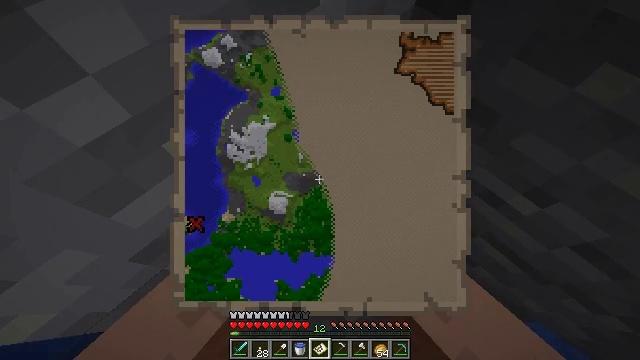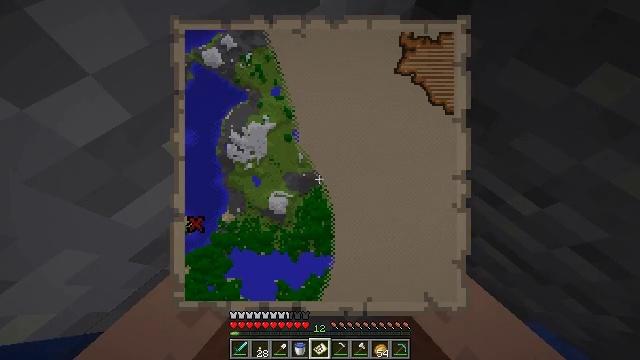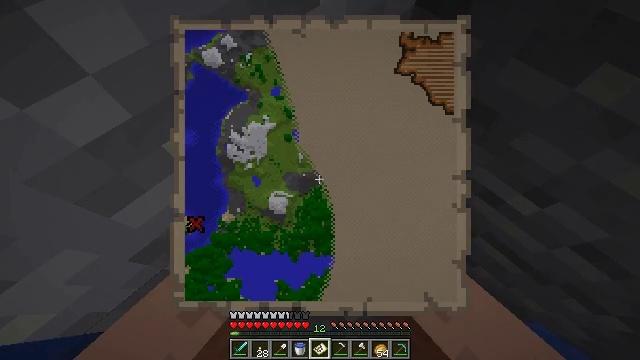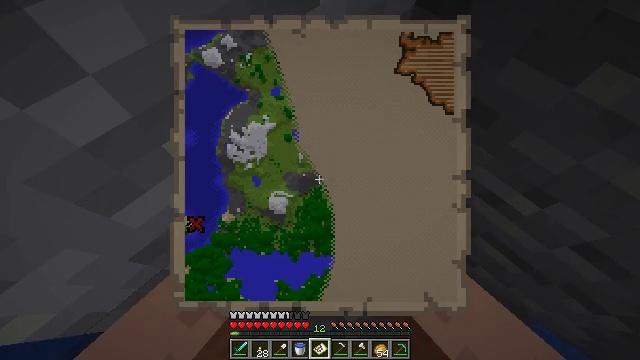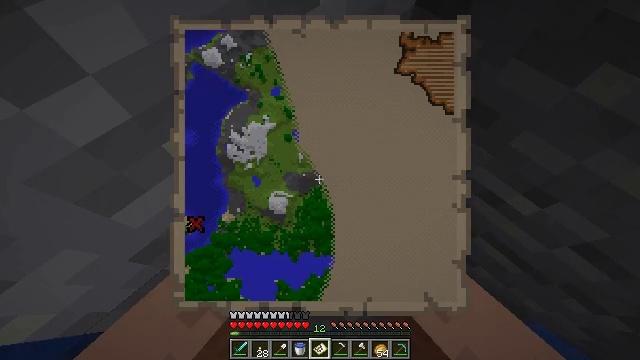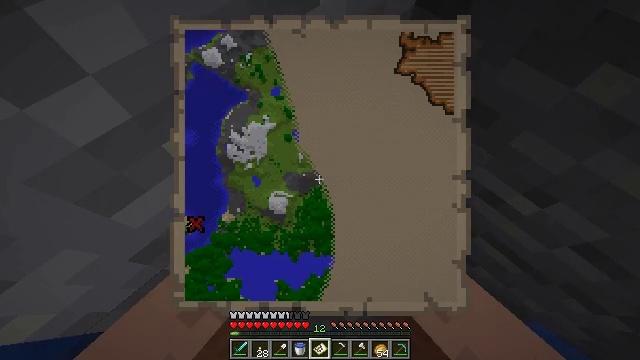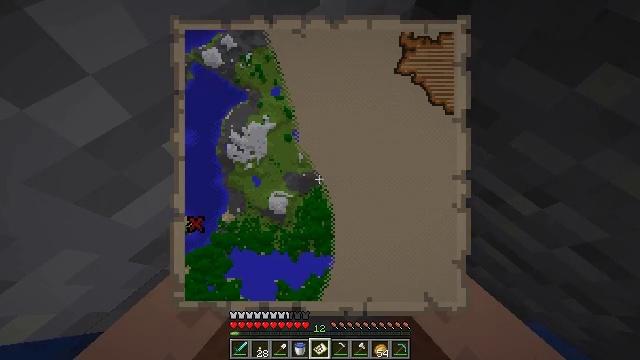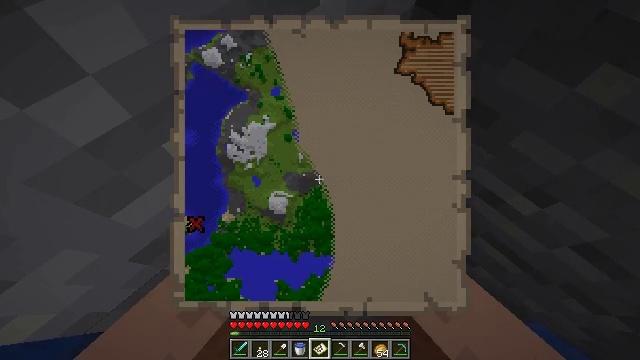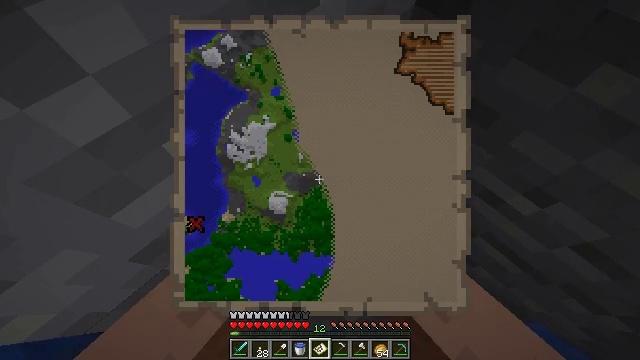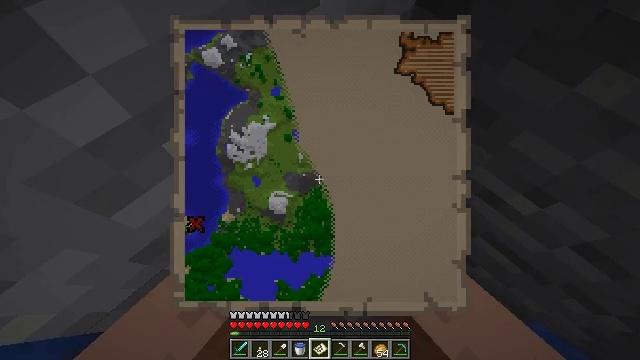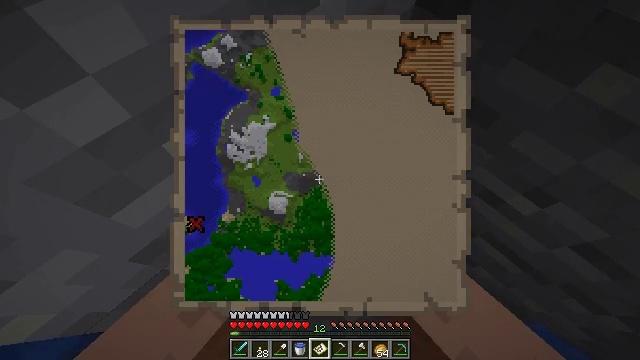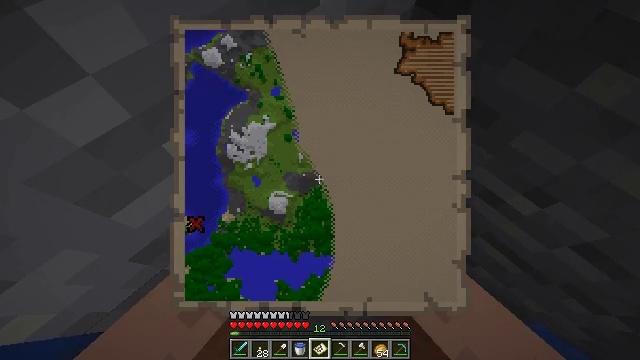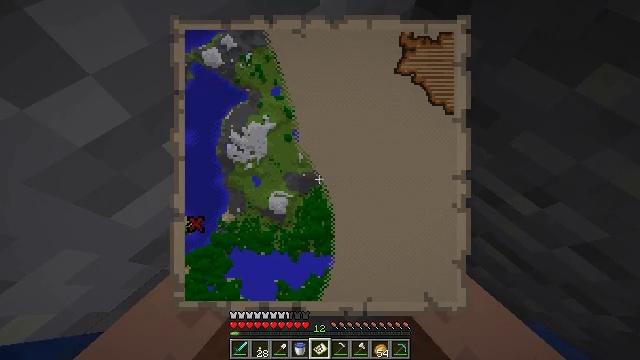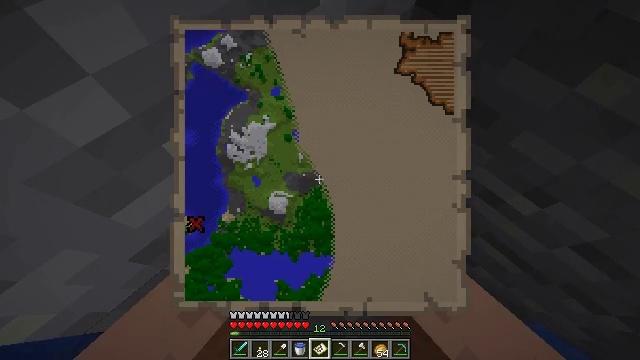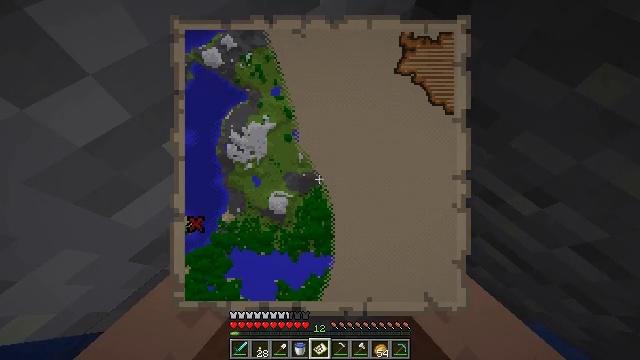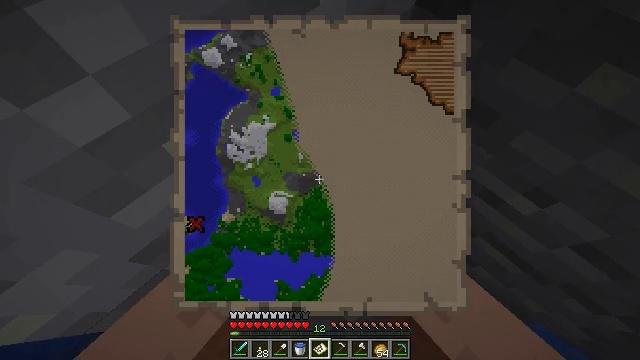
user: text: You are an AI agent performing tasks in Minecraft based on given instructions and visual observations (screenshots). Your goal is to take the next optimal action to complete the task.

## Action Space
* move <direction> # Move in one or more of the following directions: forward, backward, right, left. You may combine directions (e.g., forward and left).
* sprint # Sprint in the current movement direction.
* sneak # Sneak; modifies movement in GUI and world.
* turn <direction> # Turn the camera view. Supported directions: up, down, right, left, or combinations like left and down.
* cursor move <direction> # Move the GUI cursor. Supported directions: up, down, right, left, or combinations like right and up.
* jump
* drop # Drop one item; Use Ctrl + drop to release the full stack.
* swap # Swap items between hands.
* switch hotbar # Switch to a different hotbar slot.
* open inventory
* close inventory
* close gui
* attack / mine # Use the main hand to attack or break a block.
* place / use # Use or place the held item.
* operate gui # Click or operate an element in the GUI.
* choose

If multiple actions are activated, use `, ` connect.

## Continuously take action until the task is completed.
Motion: motion action
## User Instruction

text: Drop a polished granite block.
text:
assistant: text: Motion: no_op
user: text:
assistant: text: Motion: no_op
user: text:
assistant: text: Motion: no_op
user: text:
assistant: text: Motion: no_op
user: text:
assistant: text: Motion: no_op
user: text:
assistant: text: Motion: no_op
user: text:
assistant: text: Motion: no_op
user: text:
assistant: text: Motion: no_op
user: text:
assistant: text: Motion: no_op
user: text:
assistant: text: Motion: no_op
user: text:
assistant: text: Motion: no_op
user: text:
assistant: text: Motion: no_op
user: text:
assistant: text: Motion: no_op
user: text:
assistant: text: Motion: no_op
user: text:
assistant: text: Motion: no_op
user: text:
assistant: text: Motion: no_op
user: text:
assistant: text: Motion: no_op
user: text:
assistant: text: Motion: turn left
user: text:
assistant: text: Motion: turn left and up
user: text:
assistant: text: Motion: turn left and up
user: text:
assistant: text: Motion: turn left and up
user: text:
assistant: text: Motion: turn left and up
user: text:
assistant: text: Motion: turn left
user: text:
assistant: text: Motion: turn left and down
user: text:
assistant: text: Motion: turn down
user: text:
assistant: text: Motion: no_op
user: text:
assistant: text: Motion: no_op
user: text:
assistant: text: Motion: no_op
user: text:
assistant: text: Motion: no_op
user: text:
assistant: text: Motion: turn right